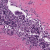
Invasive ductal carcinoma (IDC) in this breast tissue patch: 0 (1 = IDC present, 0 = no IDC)